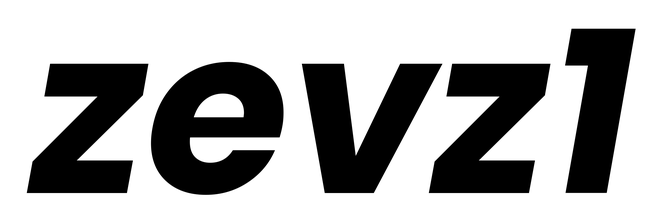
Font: Poppins-BoldItalic